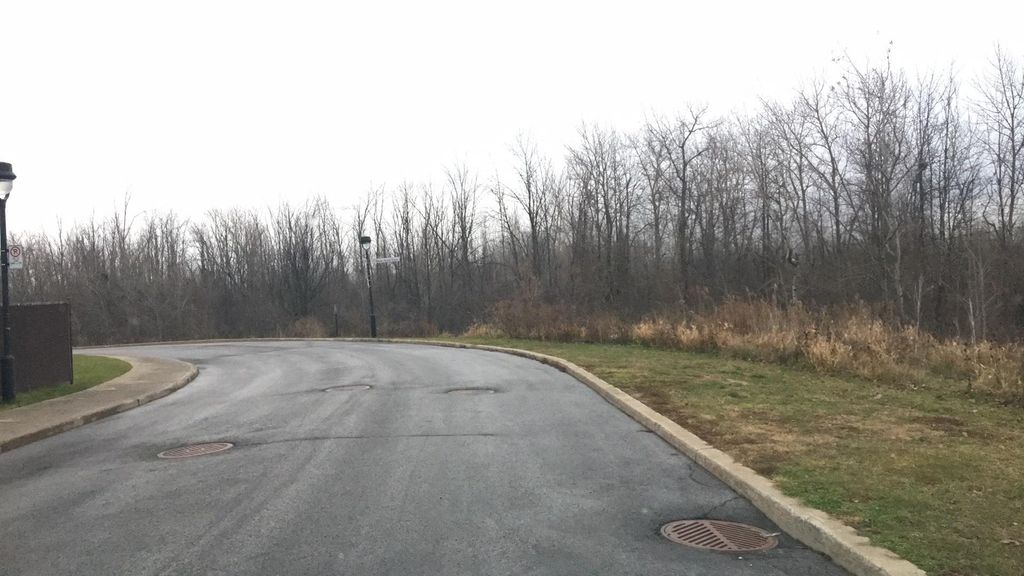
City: montreal